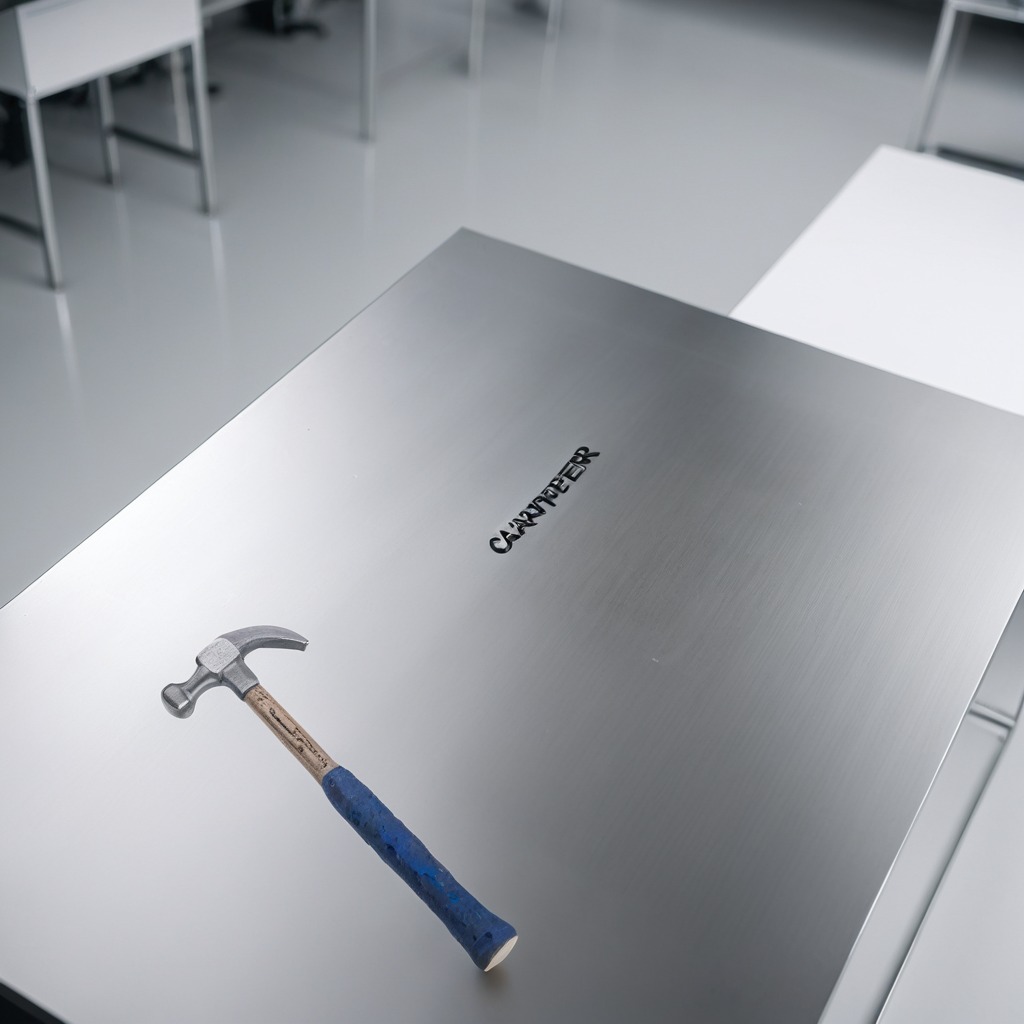
A hammer is lying on the stainless steel table.